Field crop: maize
Growth stage: 2
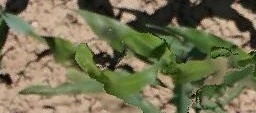
Species: maize